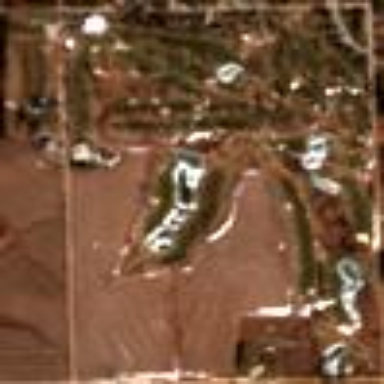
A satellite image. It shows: Golf course.